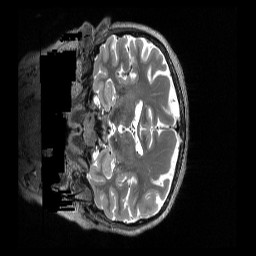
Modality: T2w
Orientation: coronal
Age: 67
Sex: female
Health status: healthy
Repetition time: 3.2 s
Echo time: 0.563 s